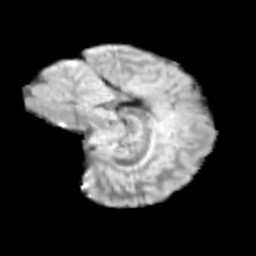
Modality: T2w
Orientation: sagittal
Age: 10
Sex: male
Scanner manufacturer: siemens
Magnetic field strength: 3 T
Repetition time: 3.8 s
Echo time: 0.07 s